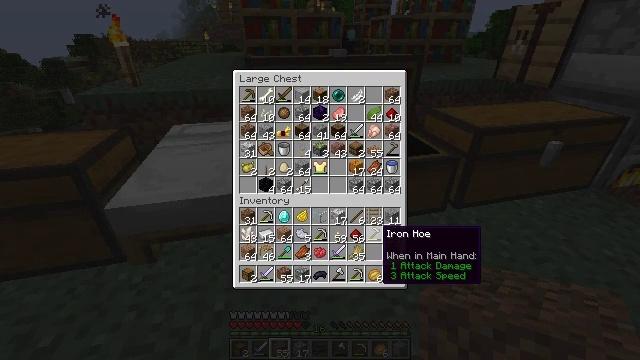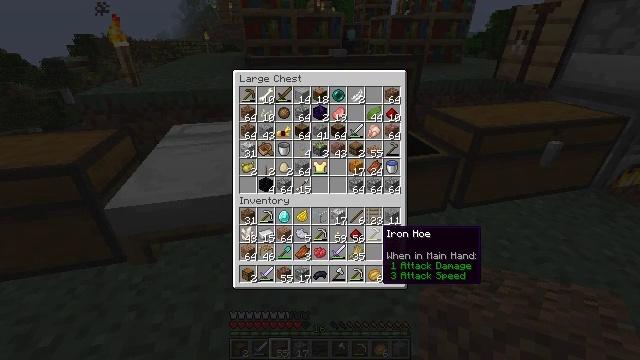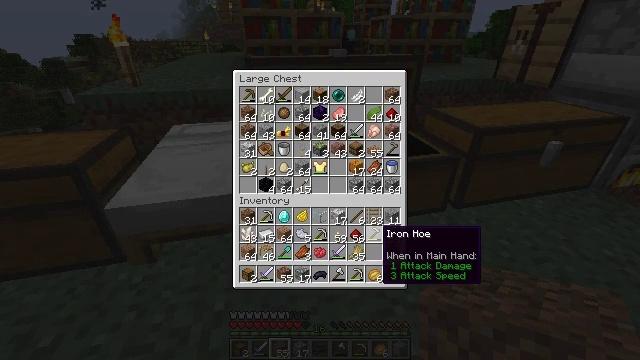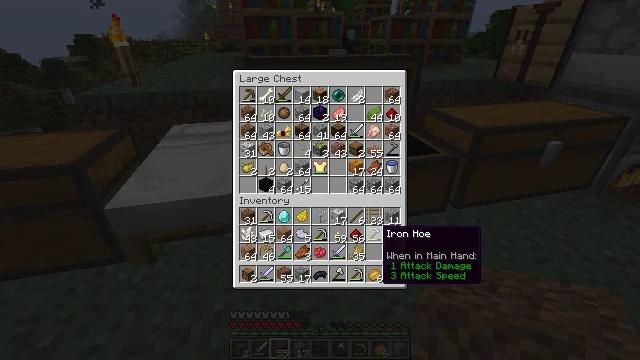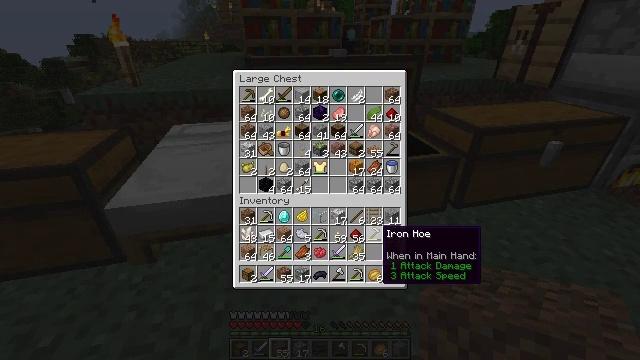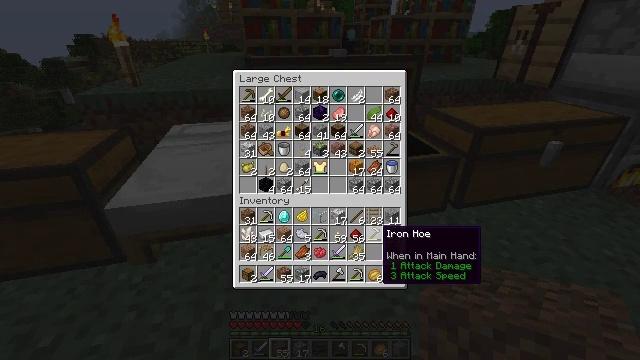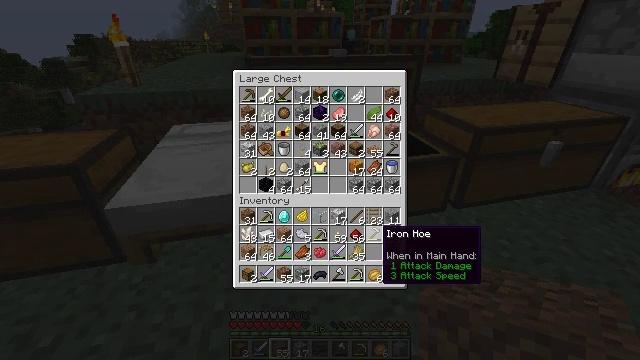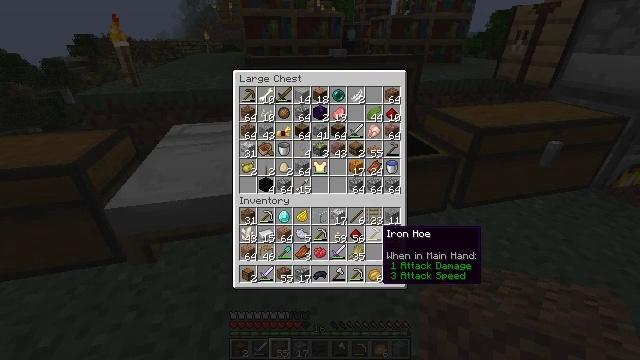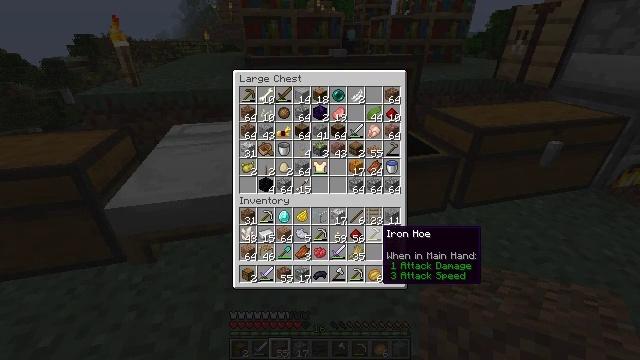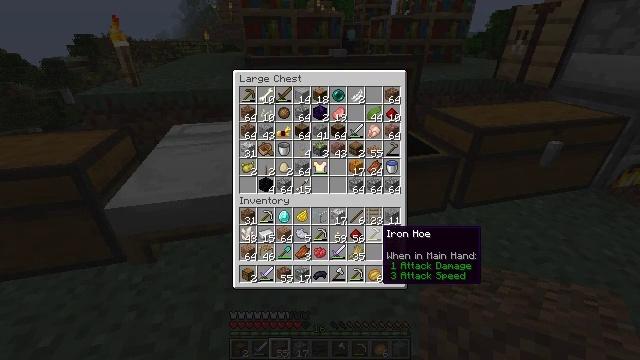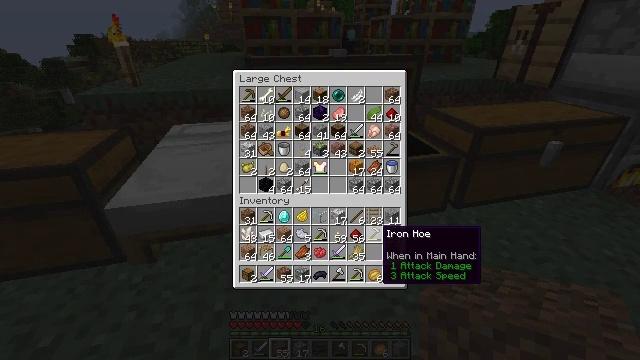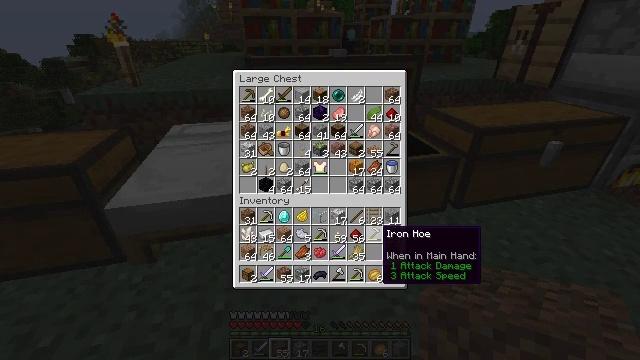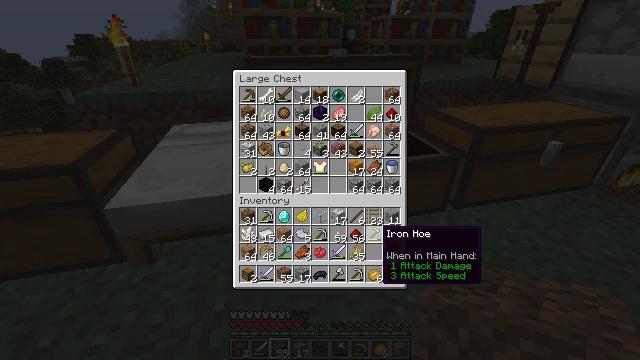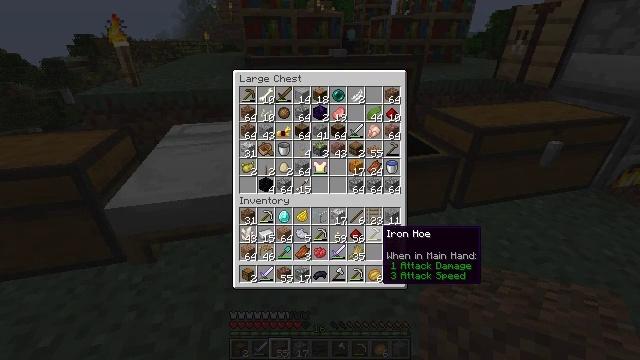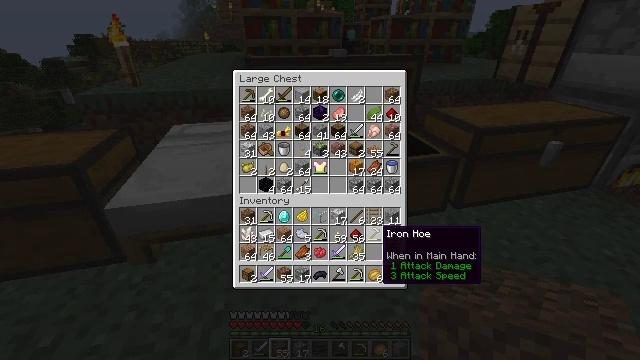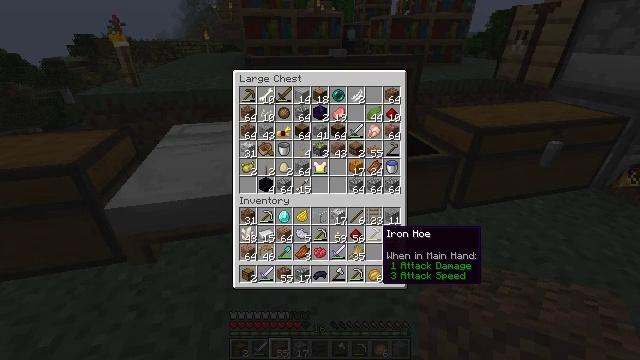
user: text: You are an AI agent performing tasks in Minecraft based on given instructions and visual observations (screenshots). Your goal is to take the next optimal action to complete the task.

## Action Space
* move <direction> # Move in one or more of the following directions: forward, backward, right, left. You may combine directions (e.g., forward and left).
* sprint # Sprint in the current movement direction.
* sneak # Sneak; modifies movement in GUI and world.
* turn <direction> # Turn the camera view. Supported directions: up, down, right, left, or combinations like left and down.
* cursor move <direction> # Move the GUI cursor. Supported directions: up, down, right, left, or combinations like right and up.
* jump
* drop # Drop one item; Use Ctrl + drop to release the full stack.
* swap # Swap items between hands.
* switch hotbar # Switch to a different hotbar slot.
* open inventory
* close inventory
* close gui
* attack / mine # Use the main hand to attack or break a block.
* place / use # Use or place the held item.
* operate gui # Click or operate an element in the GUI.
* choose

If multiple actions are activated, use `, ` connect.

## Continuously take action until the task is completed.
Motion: motion action
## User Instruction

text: Generate a jungle trapdoor using jungle planks in the crafting grid.
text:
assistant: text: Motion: no_op
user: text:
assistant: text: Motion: no_op
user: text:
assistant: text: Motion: no_op
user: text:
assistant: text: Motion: no_op
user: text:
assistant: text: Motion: no_op
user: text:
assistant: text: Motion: no_op
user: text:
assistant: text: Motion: no_op
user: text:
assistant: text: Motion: no_op
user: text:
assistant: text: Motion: no_op
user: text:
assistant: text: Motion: no_op
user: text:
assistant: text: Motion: no_op
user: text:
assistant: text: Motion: no_op
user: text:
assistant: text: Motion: no_op
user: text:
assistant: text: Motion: no_op
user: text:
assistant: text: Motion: no_op
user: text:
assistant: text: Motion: no_op
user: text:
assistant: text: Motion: no_op
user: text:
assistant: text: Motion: no_op
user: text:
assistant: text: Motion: no_op
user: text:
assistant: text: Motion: no_op
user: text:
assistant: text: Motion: no_op
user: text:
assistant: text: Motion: no_op
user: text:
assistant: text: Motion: no_op
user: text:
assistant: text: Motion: no_op
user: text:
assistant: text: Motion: no_op
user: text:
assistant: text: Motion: no_op
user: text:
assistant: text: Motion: no_op
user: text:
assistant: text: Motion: no_op
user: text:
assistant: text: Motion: no_op
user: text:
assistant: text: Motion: no_op